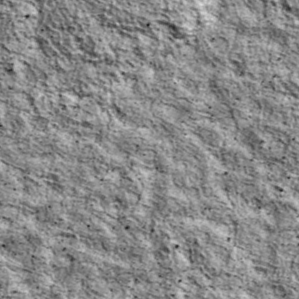
Label: non_frost